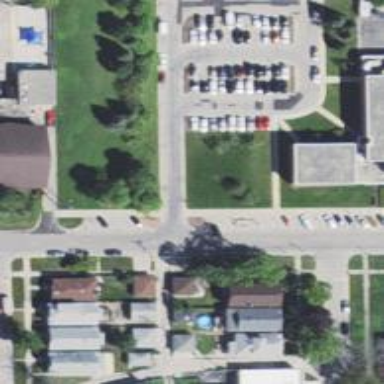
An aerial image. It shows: Alley classified as service road.